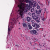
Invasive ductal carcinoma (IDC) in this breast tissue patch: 0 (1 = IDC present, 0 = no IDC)